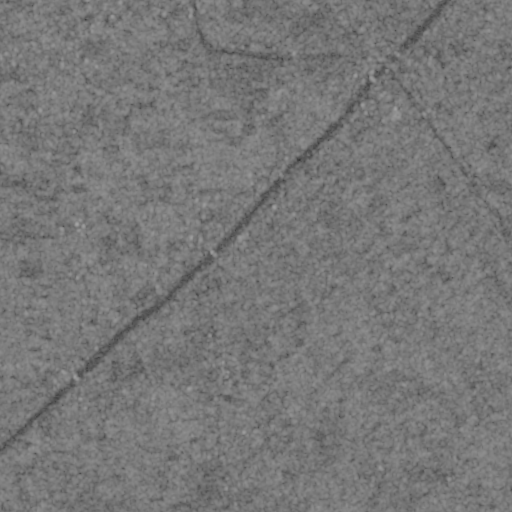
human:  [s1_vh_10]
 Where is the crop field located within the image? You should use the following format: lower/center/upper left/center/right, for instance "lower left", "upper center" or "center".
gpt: The crop field is located in the upper right of the image.
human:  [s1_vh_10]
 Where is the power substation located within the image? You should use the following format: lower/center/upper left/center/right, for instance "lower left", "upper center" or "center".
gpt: The power substation is located in the upper right of the image.
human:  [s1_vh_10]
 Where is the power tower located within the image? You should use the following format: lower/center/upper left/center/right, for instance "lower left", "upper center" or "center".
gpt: There is no power tower in the image.

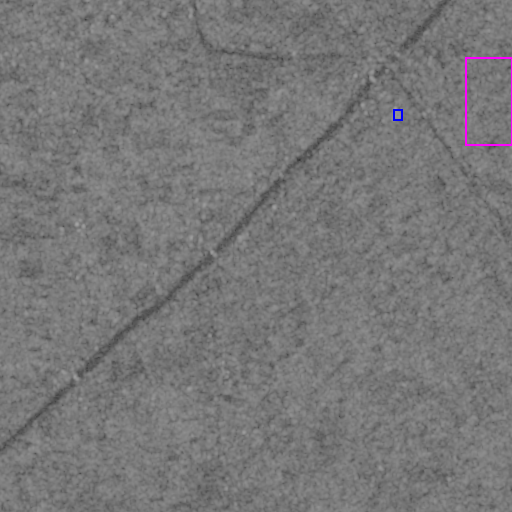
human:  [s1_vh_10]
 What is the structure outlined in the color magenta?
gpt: The structure outlined in magenta is a crop field.
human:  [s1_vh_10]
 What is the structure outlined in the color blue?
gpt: The structure outlined in blue is a power substation.
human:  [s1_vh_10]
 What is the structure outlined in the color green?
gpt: There is no green outline.